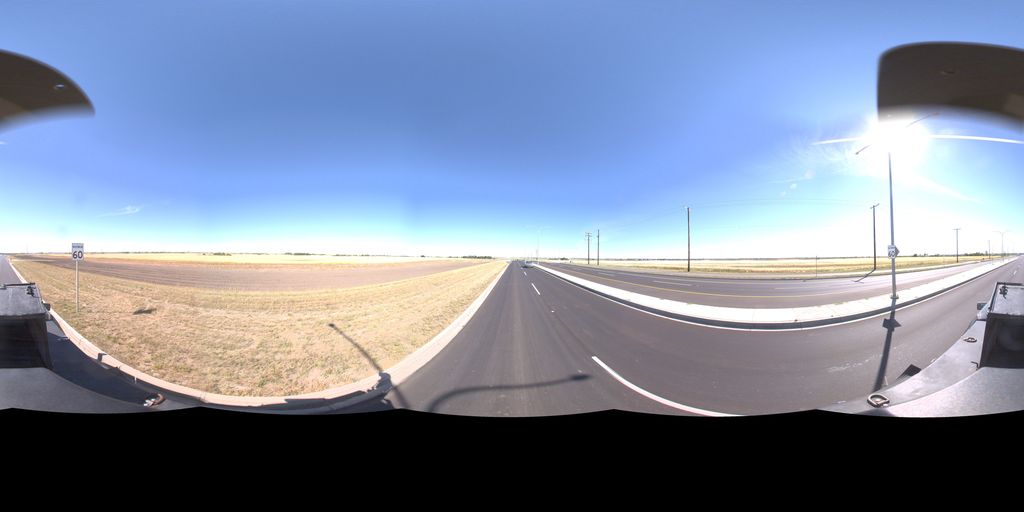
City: saskatoon